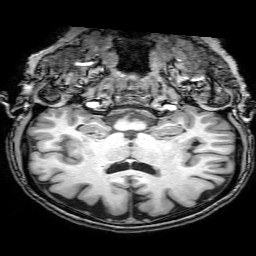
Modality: T1w
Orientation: sagittal
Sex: female
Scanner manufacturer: philips
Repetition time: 0.008212 s
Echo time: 0.00376 s